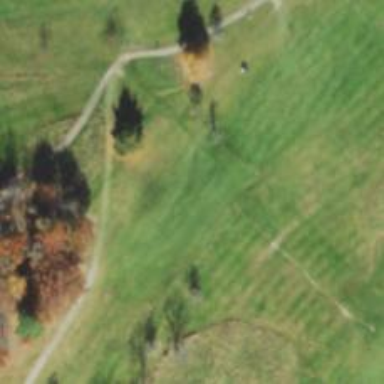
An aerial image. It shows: View of golf hole.